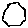
Label: hexagon